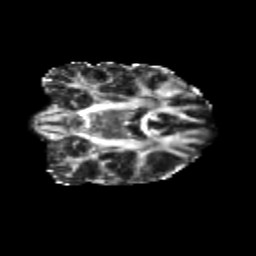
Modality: FA
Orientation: coronal
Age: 26
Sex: female
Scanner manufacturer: siemens
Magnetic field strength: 3 T
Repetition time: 3.5 s
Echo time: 0.104 s